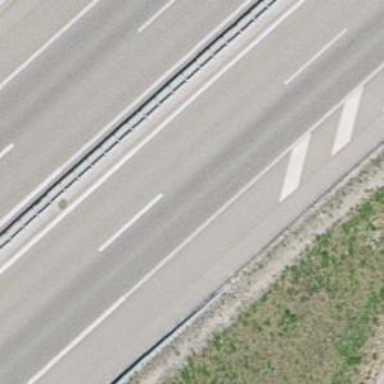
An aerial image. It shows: Asphalt motorway.